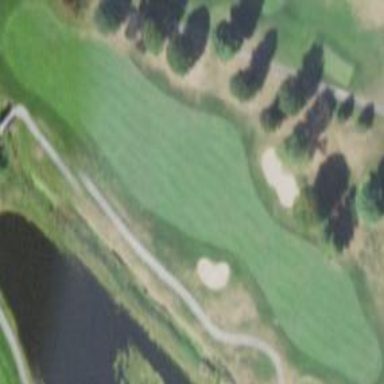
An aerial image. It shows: Golf fairway surrounded by grass.